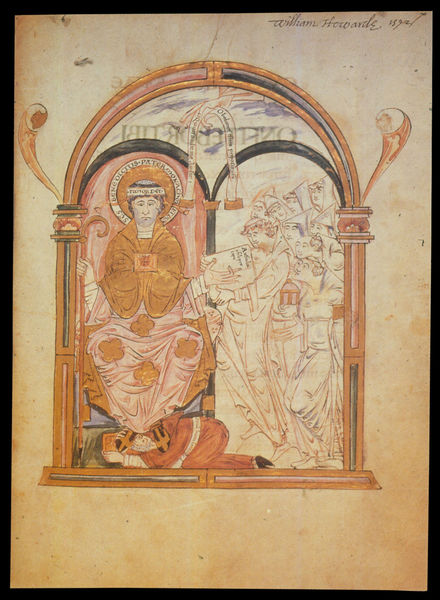
Titel: Eadui-Psalter
Institution: London, British Library (BL)
Schlagwörter: hand, himmel, weiß, menschen, männer, schwarz, säule, säulen, rot, gewand, gold, krone, rosa, schrift, bogen, stab, lila, bischof, kaiser, thron, arkade, herrscher, kapitelle, pergament, heiligenschein, nimbus, heiliger, william, buchmalerei, gaben, heward